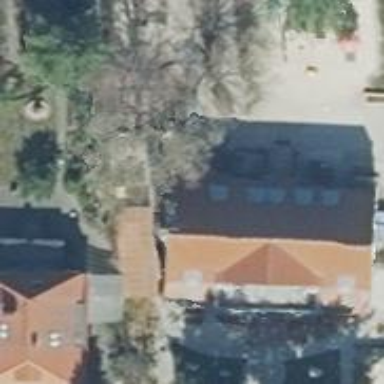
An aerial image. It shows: Kindergarten.